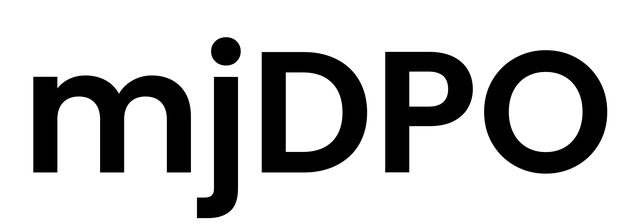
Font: Poppins-SemiBold